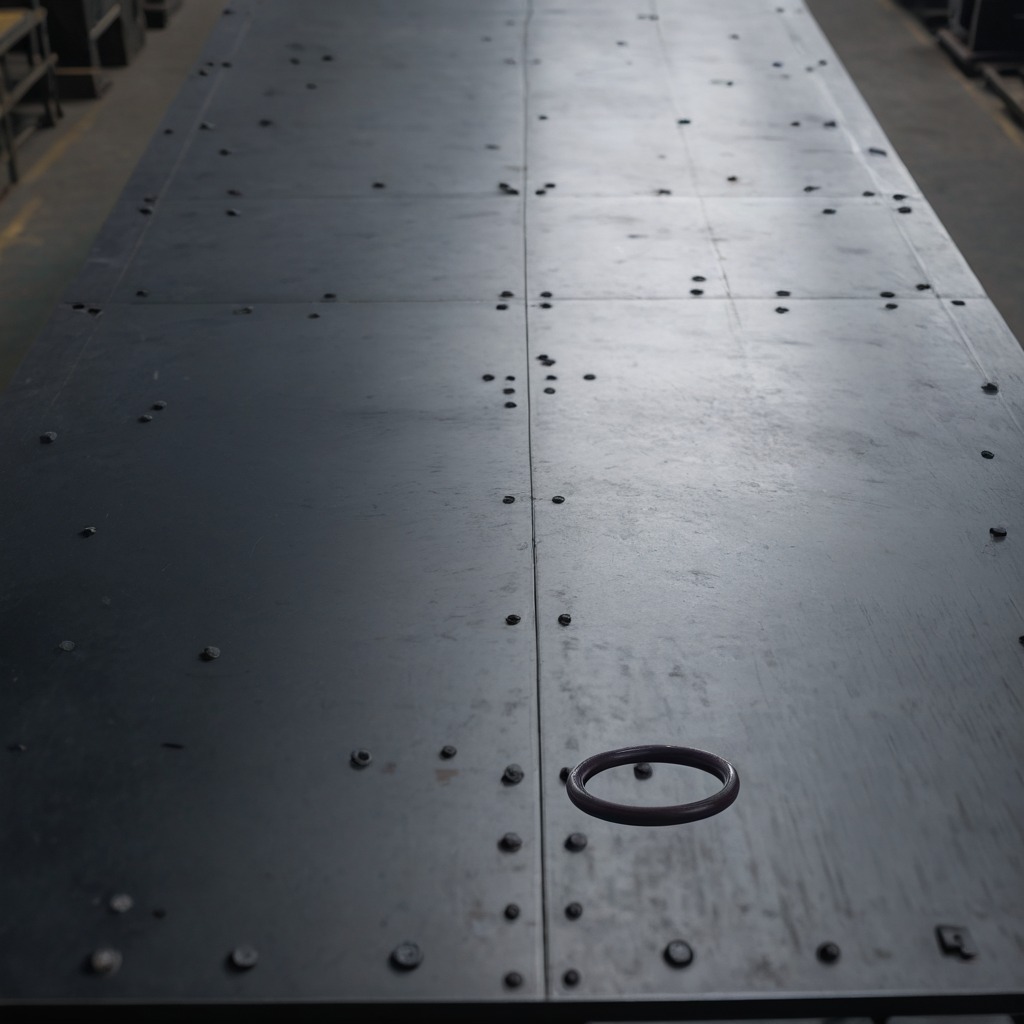
A rubber O-ring is lying on the cold steel table in a mining workshop.